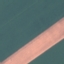
Label: AnnualCrop